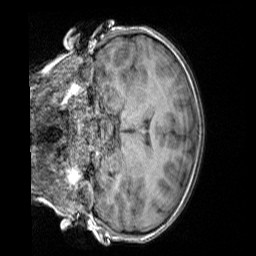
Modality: T1w
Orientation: coronal
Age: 7
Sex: female
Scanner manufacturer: siemens
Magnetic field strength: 3 T
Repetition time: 1.65 s
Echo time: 0.00203 s